Interaction volume radius: 5 \u00c5
Interaction volume height: 25 \u00c5
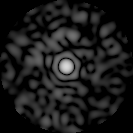
Disorder parameter: 0.7629